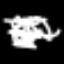
Label: squiggle